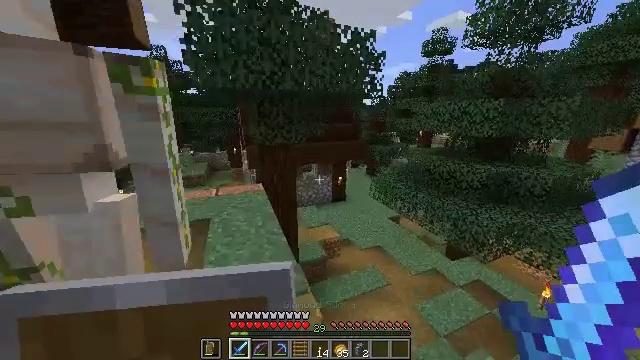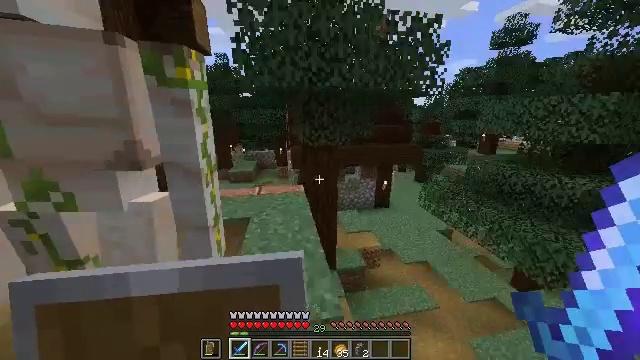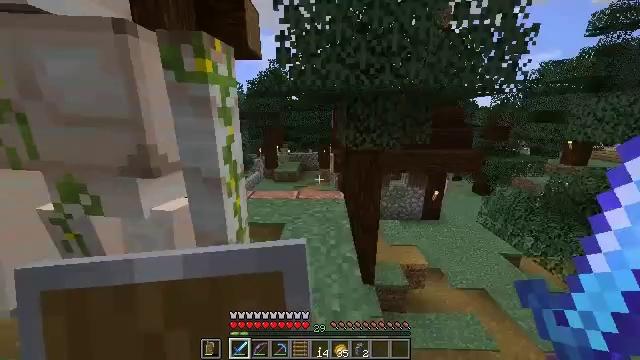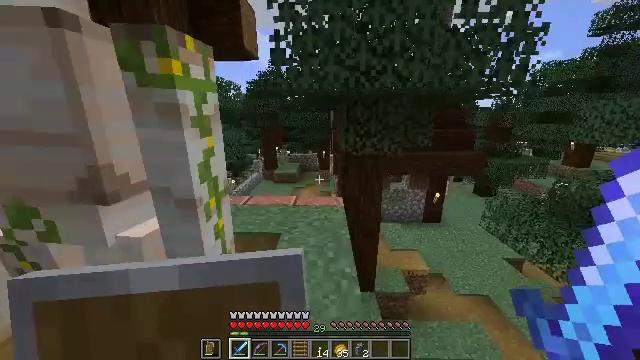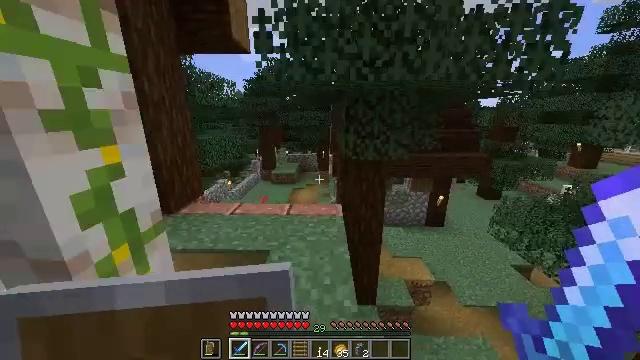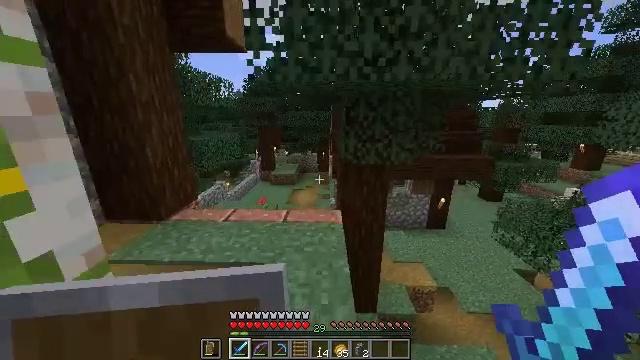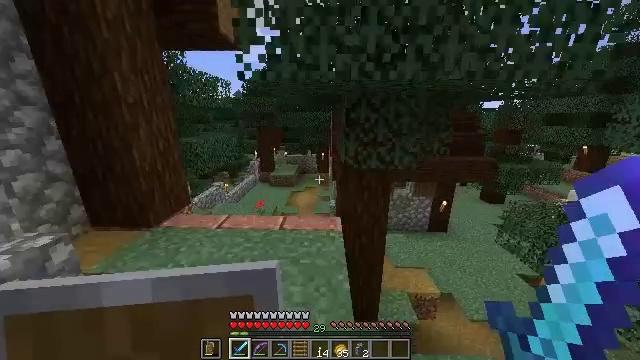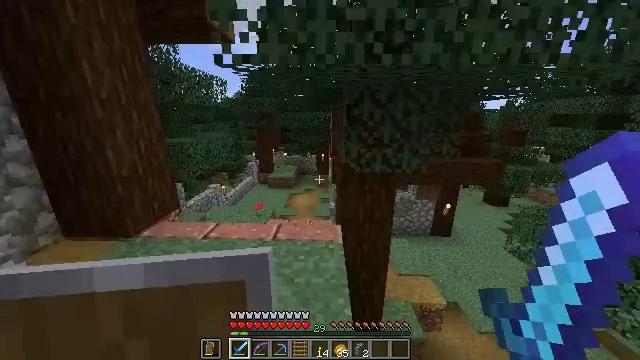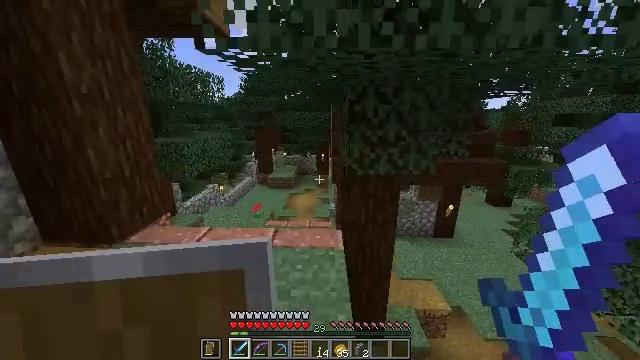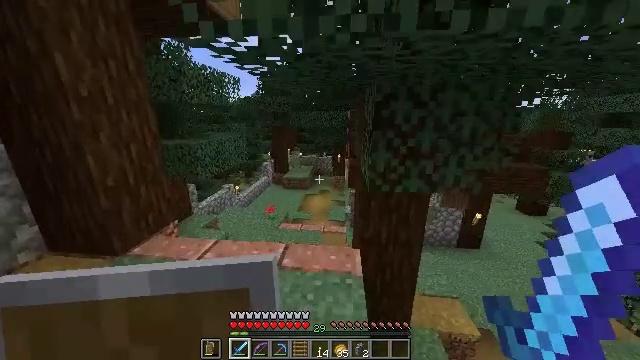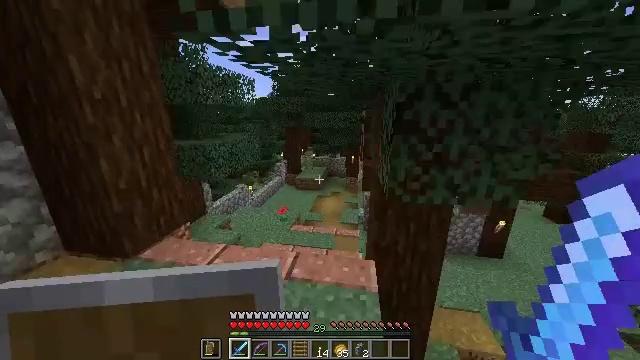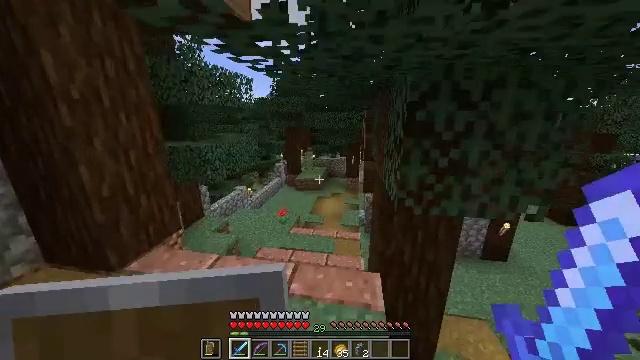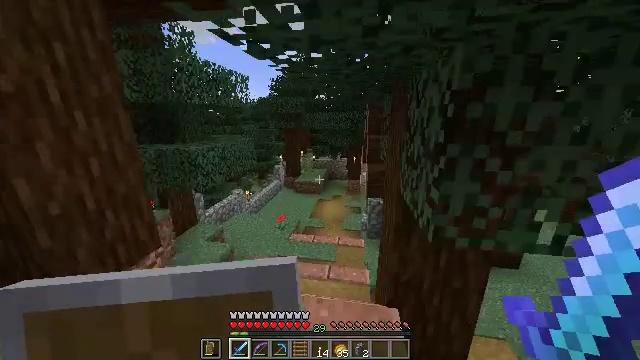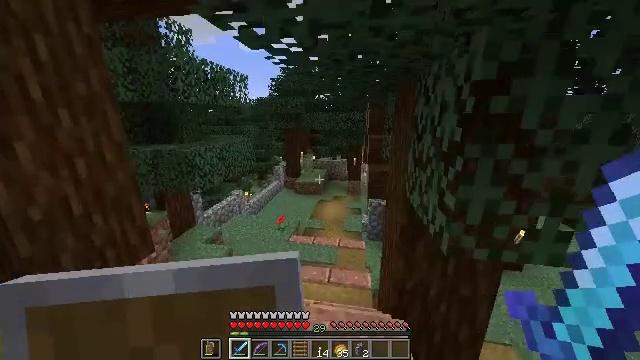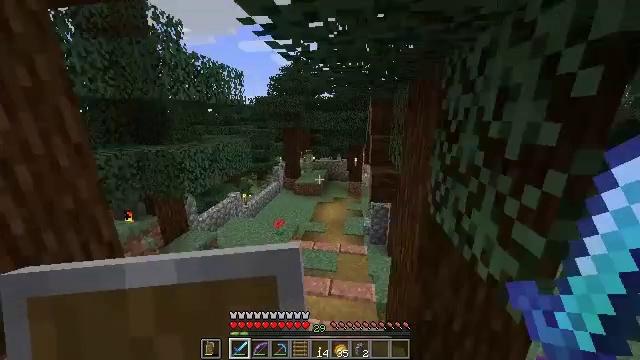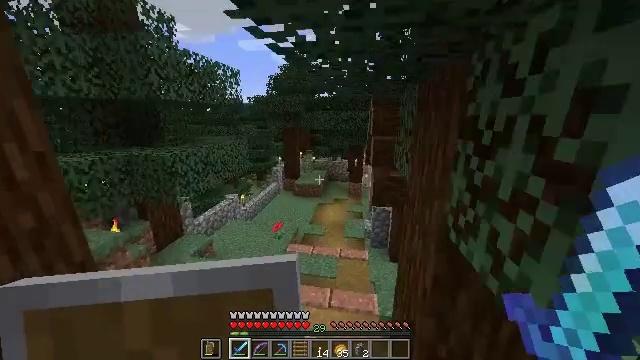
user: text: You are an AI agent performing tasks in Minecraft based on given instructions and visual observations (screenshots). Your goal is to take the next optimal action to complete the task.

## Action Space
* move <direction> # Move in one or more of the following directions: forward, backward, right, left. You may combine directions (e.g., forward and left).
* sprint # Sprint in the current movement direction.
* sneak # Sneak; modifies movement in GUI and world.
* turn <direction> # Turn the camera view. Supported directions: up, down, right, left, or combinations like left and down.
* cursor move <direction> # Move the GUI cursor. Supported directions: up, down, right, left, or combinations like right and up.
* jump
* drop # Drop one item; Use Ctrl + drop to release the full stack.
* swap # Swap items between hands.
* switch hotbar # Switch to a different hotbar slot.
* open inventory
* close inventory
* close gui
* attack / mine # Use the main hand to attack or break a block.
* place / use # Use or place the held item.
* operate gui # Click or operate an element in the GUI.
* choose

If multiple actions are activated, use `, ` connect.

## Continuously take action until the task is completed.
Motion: motion action
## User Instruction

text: Mine the cobblestone wall for materials.
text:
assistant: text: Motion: move forward, turn left
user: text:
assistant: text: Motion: move forward, turn left
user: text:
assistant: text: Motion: move forward
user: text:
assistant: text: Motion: move forward
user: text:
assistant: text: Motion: move forward
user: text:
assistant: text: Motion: move forward
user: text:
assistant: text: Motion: move forward
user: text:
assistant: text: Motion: move forward
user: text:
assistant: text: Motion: move forward, turn left
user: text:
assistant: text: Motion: move forward, turn left
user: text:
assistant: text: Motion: move forward
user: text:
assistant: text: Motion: move forward
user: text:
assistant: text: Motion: move forward
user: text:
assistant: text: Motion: move forward
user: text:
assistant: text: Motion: move forward
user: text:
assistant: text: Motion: move forward
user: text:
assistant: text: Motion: move forward, turn left and down
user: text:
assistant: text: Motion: move forward, turn left and down
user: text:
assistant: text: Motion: move forward and move right, turn left and down
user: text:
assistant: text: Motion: move forward and move right
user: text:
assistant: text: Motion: move forward and move right, turn right and up
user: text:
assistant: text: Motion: move forward and move right, turn left and up
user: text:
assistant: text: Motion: move forward and move right, turn left and up
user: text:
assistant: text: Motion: move forward and move right
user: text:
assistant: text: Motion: move forward and move right
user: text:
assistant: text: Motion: move forward and move right
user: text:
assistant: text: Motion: move forward and move right
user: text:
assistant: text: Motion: move forward and move right
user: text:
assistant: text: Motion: move forward and move right, turn left
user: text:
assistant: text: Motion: move forward and move right, turn left and up